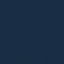
Land use / land cover: SeaLake